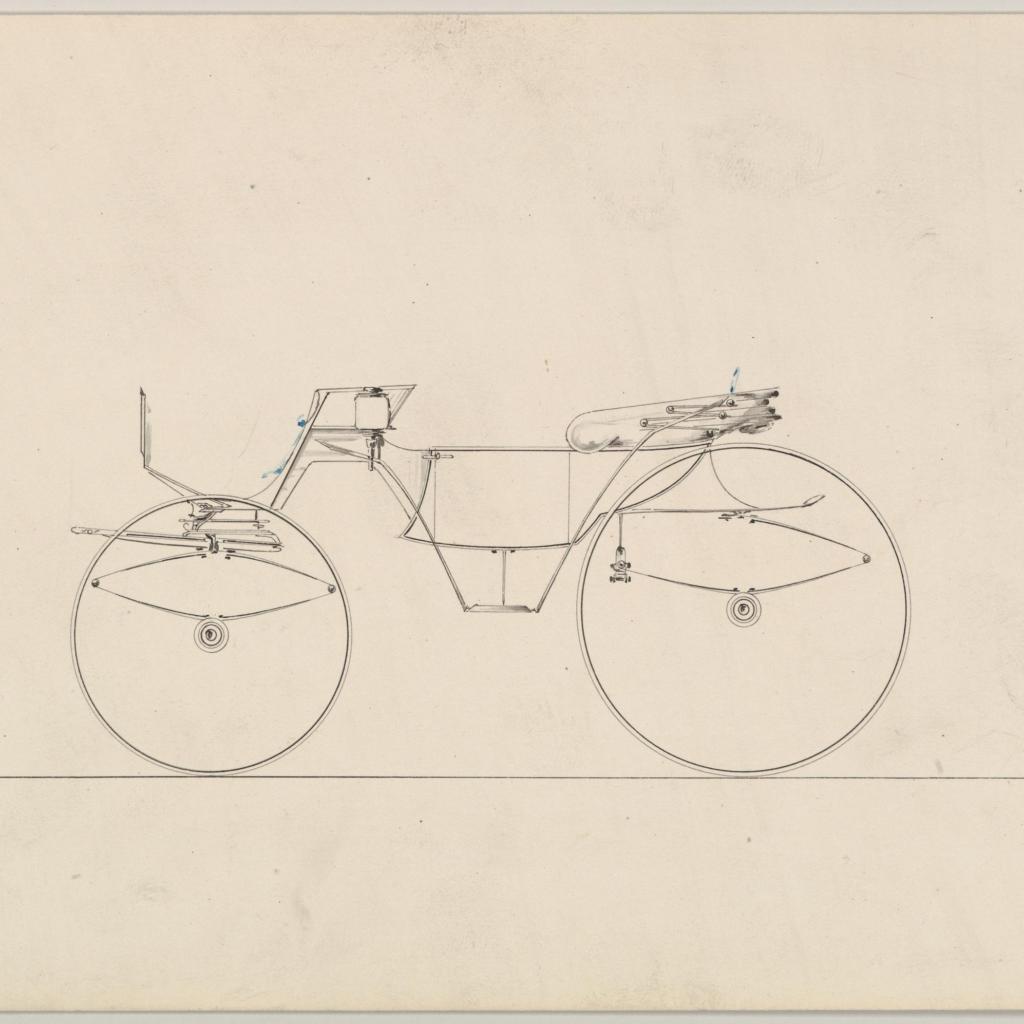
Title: Design for Landaulet (unnumbered)
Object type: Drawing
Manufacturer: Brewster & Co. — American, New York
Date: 1850–70
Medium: Pen and black ink
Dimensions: sheet: 5 7/8 x 8 11/16 in. (14.9 x 22.1 cm)
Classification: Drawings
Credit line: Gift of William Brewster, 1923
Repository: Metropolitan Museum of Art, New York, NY